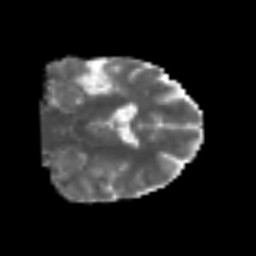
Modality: MD
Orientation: coronal
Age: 56
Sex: male
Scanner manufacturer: siemens
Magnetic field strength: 3 T
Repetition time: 6.1 s
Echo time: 0.101 s